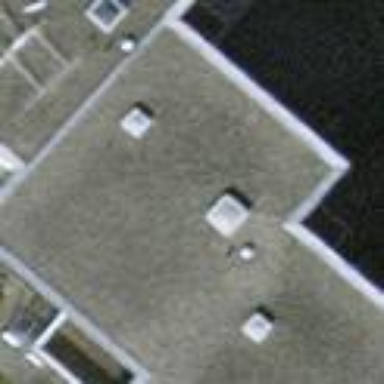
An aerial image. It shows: Terrace building.